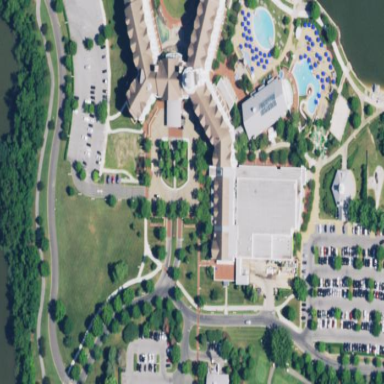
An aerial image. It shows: Hotel building.